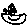
Label: house